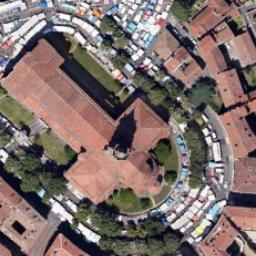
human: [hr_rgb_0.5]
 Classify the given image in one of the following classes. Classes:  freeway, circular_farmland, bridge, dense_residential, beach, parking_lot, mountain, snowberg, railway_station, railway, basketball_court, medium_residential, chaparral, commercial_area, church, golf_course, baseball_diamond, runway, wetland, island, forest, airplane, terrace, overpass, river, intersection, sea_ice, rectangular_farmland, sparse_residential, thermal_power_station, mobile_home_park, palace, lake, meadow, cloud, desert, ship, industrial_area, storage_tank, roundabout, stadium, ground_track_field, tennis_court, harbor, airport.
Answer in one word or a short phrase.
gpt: church